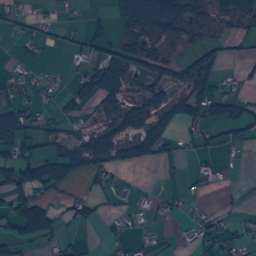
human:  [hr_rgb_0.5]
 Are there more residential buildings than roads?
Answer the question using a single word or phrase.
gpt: yes

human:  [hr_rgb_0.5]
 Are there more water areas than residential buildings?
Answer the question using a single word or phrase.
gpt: no

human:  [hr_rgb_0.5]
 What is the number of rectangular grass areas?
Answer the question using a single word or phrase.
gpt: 19

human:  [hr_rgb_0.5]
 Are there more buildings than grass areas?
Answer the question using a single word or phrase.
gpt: yes

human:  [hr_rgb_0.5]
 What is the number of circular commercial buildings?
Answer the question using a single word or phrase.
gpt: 0

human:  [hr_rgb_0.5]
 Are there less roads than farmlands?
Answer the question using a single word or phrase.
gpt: no

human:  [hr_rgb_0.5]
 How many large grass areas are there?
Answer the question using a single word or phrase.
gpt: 142

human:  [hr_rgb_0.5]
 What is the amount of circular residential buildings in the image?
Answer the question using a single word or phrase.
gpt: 1

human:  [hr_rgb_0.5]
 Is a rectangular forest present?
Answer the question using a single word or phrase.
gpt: yes

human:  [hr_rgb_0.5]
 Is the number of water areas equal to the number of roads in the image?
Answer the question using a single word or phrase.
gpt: no

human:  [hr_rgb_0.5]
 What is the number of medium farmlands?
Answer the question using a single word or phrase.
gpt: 2

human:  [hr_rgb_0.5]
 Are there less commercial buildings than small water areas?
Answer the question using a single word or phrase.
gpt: yes

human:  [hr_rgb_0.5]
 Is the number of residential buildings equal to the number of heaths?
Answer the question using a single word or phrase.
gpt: no

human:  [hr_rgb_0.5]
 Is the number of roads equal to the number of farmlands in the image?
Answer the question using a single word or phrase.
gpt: no

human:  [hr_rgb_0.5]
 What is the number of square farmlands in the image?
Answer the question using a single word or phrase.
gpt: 0

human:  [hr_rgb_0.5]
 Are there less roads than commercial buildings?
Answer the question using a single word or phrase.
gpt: no

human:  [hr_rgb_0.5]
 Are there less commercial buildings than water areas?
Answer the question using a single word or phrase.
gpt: yes

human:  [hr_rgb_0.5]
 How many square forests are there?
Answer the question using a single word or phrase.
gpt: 0

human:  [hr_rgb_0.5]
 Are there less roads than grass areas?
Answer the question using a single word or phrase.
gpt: yes

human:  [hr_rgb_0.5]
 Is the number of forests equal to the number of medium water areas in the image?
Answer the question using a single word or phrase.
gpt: no

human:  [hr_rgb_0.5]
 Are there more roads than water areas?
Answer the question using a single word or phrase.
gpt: yes

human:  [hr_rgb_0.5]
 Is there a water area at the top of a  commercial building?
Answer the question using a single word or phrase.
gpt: yes

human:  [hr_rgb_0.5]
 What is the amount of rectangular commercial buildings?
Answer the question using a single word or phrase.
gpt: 3

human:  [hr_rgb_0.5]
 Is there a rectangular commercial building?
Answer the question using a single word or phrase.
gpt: yes

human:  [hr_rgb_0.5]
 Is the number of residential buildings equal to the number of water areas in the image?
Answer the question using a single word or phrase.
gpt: no

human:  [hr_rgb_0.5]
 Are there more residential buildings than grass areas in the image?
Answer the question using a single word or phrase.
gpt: yes

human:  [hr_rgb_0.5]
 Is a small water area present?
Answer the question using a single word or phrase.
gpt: yes

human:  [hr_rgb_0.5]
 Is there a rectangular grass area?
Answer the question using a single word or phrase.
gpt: yes

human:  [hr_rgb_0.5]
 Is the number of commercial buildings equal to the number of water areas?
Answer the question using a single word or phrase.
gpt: no

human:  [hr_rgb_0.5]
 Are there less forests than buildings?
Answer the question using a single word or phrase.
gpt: yes

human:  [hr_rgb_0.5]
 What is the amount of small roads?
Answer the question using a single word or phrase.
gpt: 68

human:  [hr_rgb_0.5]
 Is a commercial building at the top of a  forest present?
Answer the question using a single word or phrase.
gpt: yes

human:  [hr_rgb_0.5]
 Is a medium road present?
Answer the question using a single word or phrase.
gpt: no

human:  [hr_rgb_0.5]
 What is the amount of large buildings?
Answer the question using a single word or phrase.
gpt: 1

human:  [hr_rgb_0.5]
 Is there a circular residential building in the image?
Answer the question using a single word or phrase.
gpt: yes

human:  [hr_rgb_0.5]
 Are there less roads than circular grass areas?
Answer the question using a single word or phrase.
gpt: no